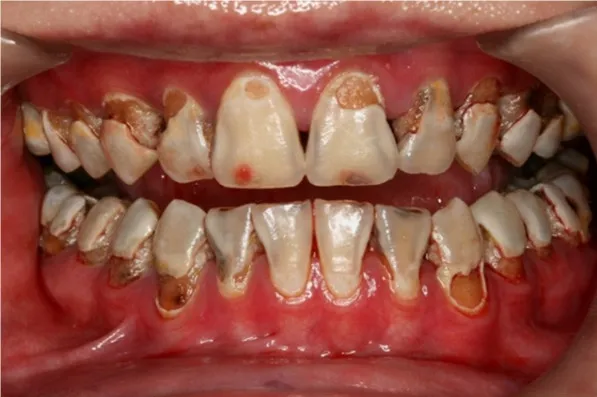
Pre-treatment intra-oral frontal view.
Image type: medical_photograph (oral_photograph)